Question: I am having some problem with that black box with date. I made it but it isn't responsive.

'''
.date
{
width: 20%;
height: 15%;
background-color: black;
z-index: 1;
position: absolute;
top: 45%;
left: 8%;
}
'''
'''
<div class="card up" style="width:400px height:400px">
<img class="card-img-top" src="https://placehold.it/1900x1400" alt="Card image" style="width:100%">
<div class="date">
</div>
<div class="card-body">
<h4 class="card-title">John Doe</h4>
<p class="card-text">Some example text some example text. John Doe is an architect and engineer</p>
<a href="#" class="btn btn-primary">See Profile</a>
</div>
</div>
'''
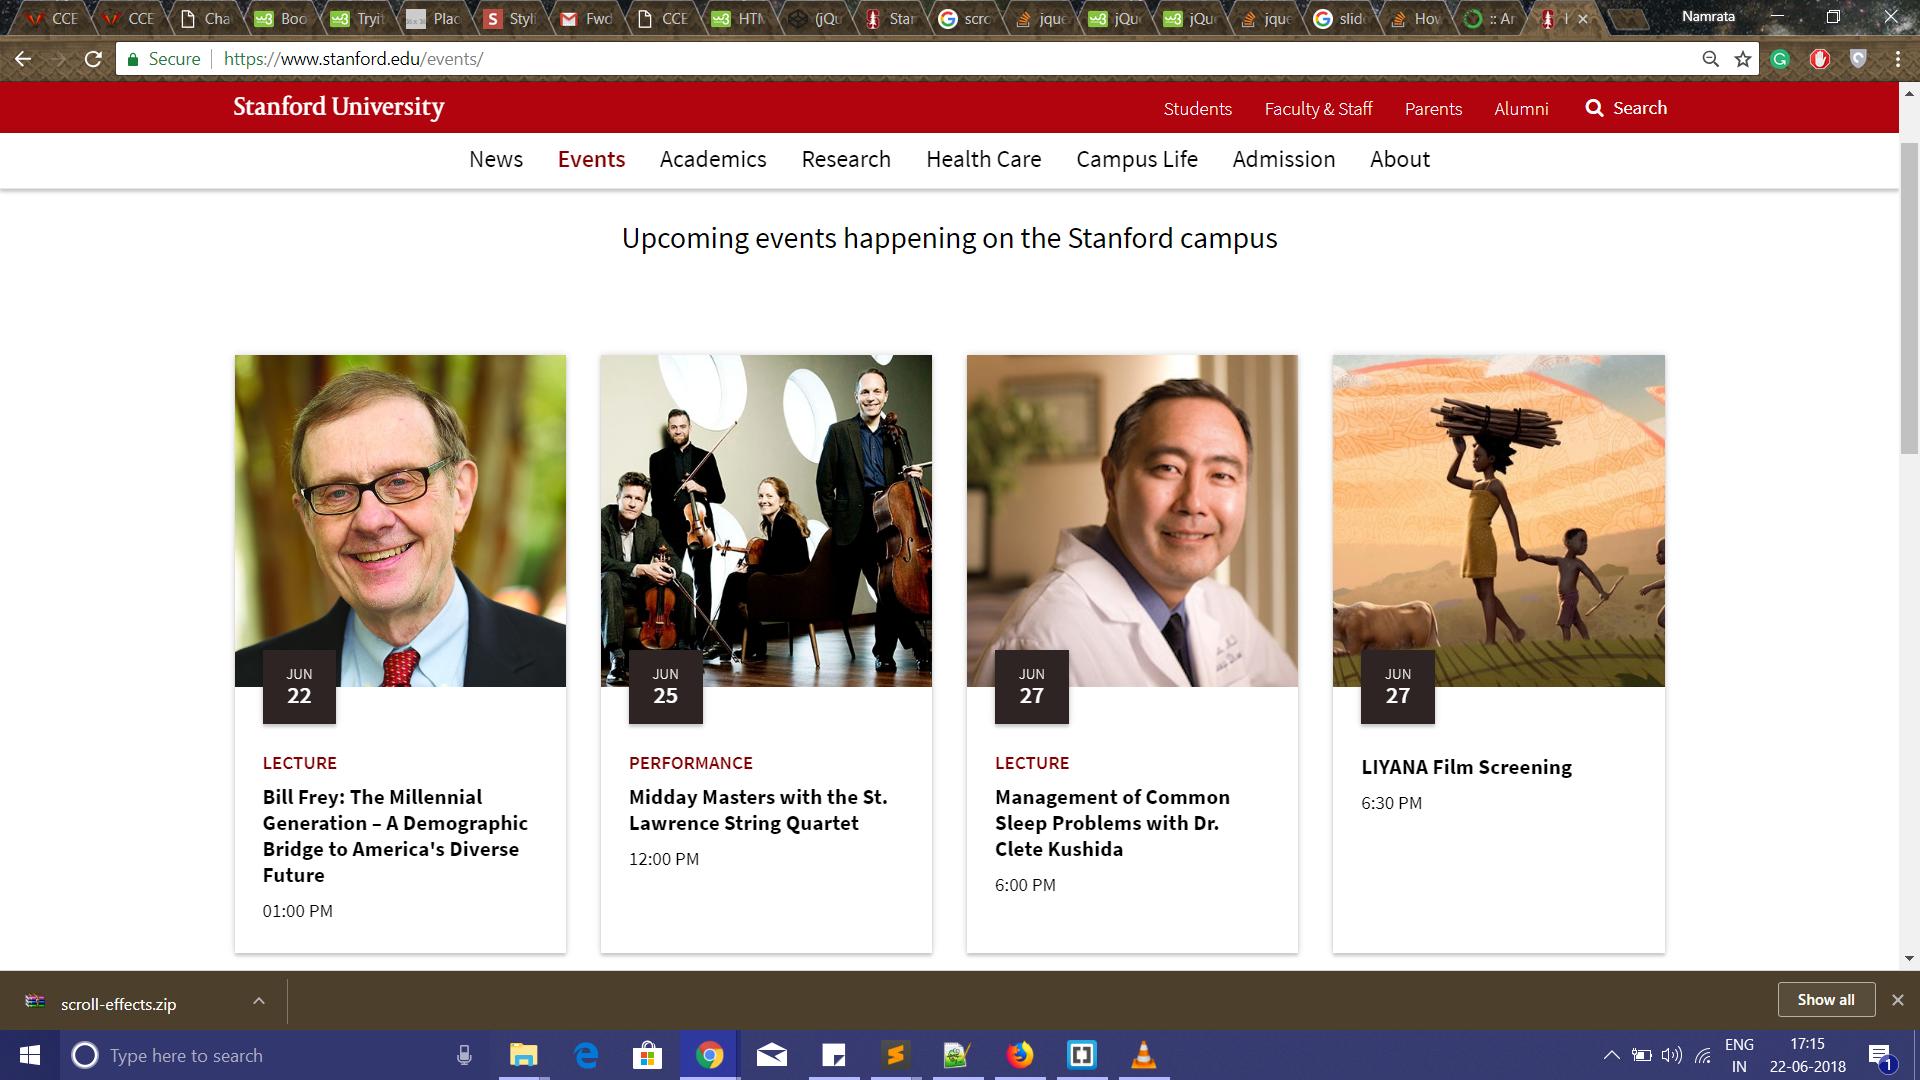
Answer: - 'position-absolute'-
---
### Fixed size
'''
.date {
width: 50px;
height: 50px;
background-color: black;
top: -25px;
}
'''
'''
<link href="https://cdnjs.cloudflare.com/ajax/libs/twitter-bootstrap/4.1.1/css/bootstrap.css" rel="stylesheet" />
<div class="container">
<div class="row">
<div class="col-6 mx-auto ">
<div class="card up" style="width:400px height:400px">
<img class="card-img-top" src="https://placehold.it/1900x1400" alt="Card image" style="width:100%">
<div class="card-body position-relative pt-5">
<div class="date position-absolute"></div>
<h4 class="card-title">John Doe</h4>
<p class="card-text">Some example text some example text. John Doe is an architect and engineer</p>
<a href="#" class="btn btn-primary">See Profile</a>
</div>
</div>
</div>
</div>
</div>
'''
### Relative size
'''
.date {
width: 3.8888888889em;
height: 3.8888888889em;
background-color: black;
top: -1.9em;
}
'''
'''
<link href="https://cdnjs.cloudflare.com/ajax/libs/twitter-bootstrap/4.1.1/css/bootstrap.css" rel="stylesheet" />
<div class="container">
<div class="row">
<div class="col-6 mx-auto ">
<div class="card up" style="width:400px height:400px">
<img class="card-img-top" src="https://placehold.it/1900x1400" alt="Card image" style="width:100%">
<div class="card-body position-relative pt-5">
<div class="date position-absolute"></div>
<h4 class="card-title">John Doe</h4>
<p class="card-text">Some example text some example text. John Doe is an architect and engineer</p>
<a href="#" class="btn btn-primary">See Profile</a>
</div>
</div>
</div>
</div>
</div>
'''
<URL>
<URL>
---
You can also do this with negative margin too.